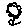
Label: flower